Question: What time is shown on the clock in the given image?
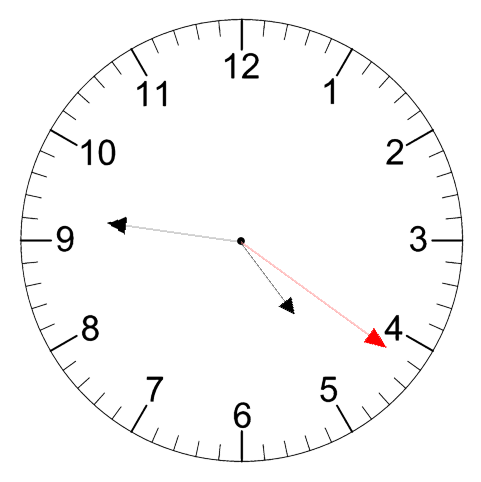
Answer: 04:46:21